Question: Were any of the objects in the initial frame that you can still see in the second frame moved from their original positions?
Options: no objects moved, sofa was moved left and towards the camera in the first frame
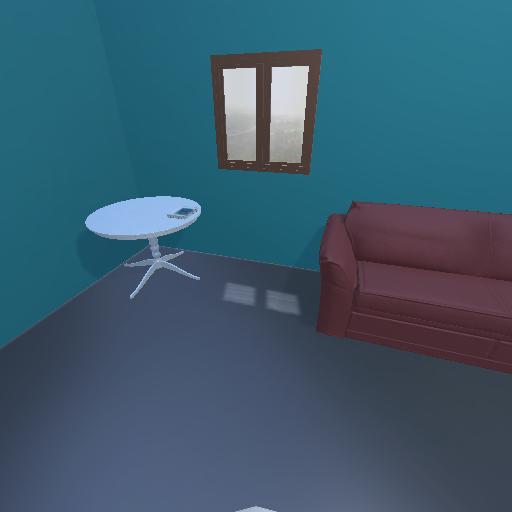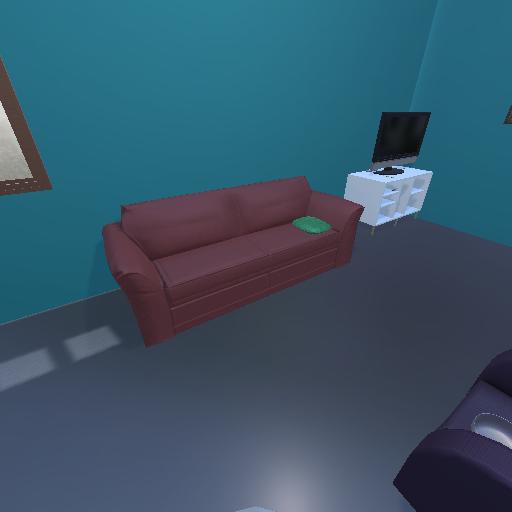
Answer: no objects moved